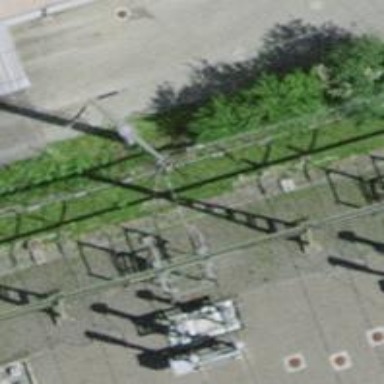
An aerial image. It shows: Power line in the image.